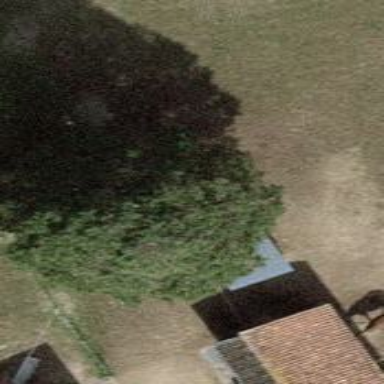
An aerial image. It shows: Evergreen tree with needle-leaved leaves.